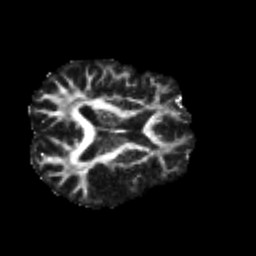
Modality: FA
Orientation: axial
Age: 39
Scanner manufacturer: philips
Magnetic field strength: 3 T
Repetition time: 8.577 s
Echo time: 0.1273 s